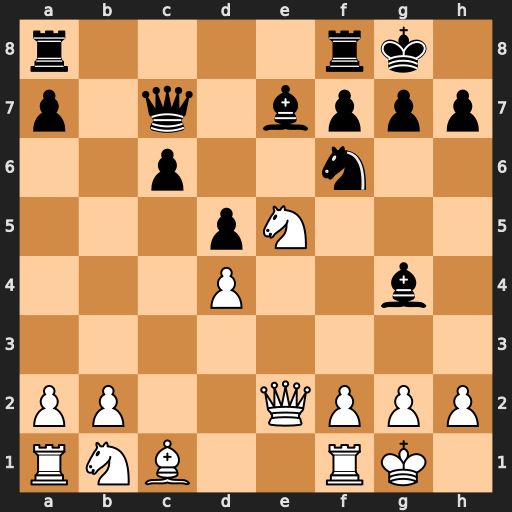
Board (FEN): r4rk1/p1q1bppp/2p2n2/3pN3/3P2b1/8/PP2QPPP/RNB2RK1
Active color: w
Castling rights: -
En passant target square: -
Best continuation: Nxg4 Nxg4 Qxg4